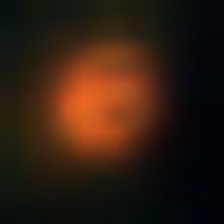
Taxon: NanoPlankton
Group: Other